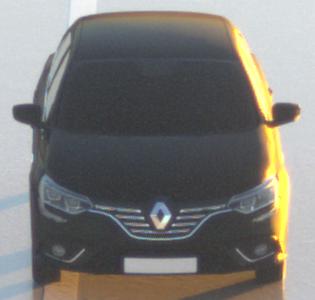
Make: Renault
Model: Mégane ENERGY TCe 100
Detailed model: Mégane (IV)
Model produced from: 2016/03
Model produced until: 2018/08
Doors: 5
Color: black
Road condition: wet road
Daytime: sunrise or sunset
Contrast: high contrast